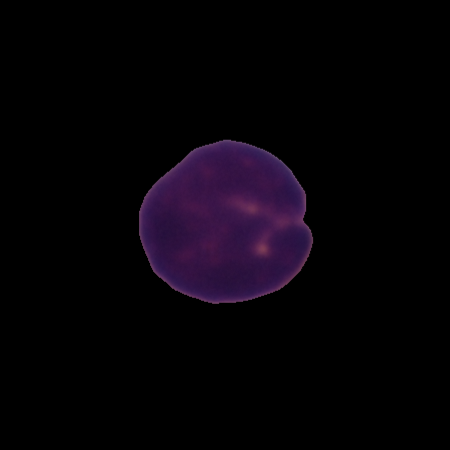
Label: healthy